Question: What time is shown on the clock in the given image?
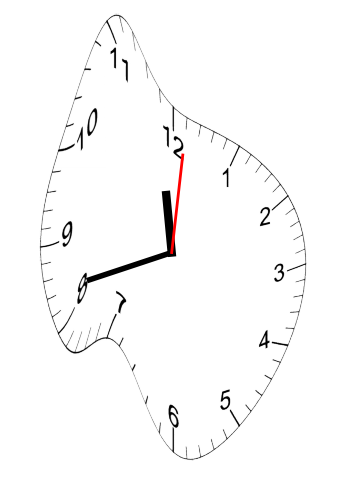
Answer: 11:42:01